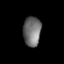
Tissue: prostate
Cell type: T cells
Senescence score: 0.7014
Nuclear area (px): 517
Mean DAPI intensity: 111.288